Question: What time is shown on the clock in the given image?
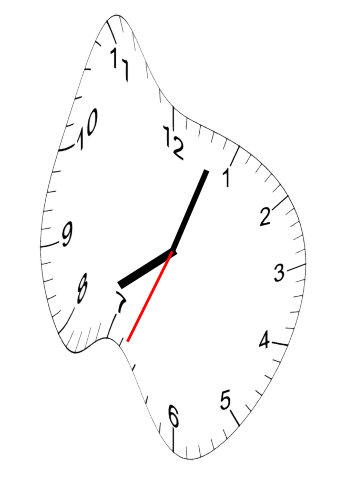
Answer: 08:03:34